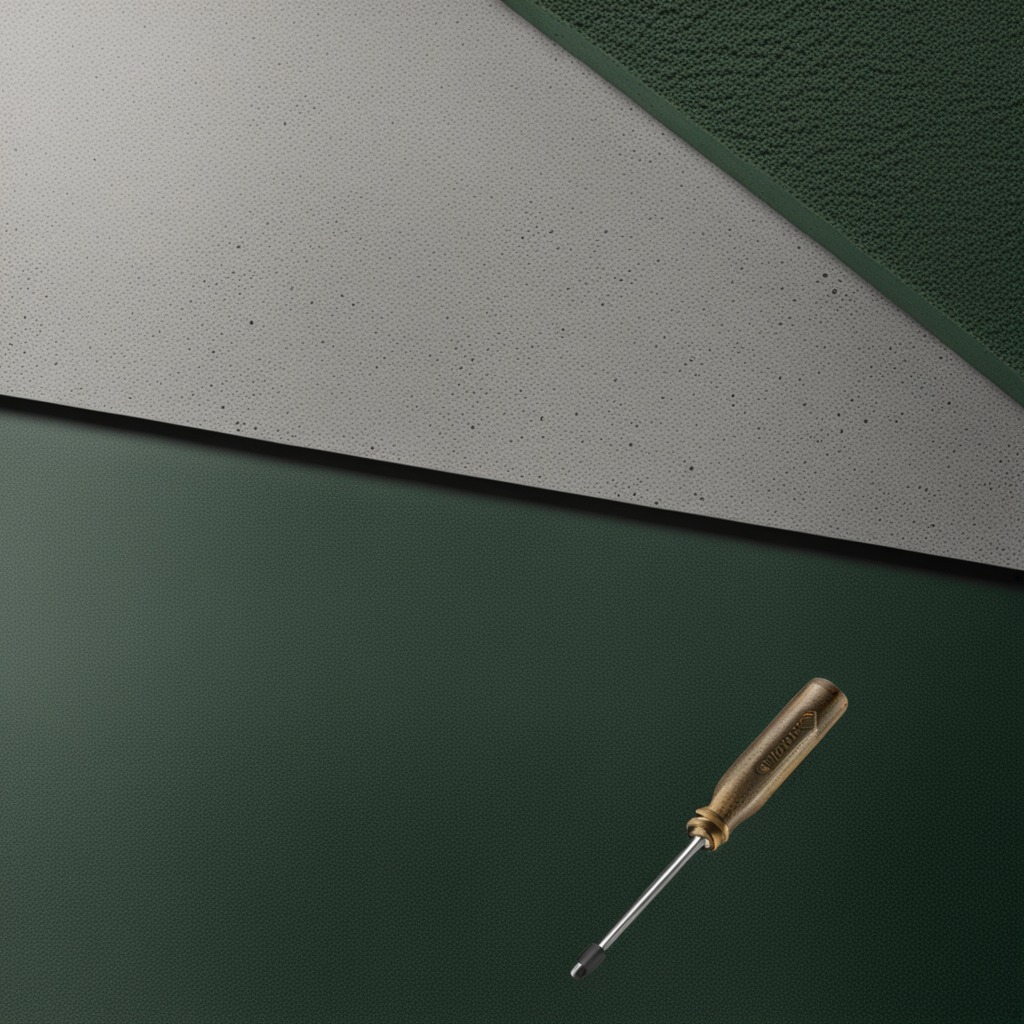
A screwdriver lying on a clean granite tabletop covered with a green rubber mat inside a workshop under bright overhead lighting crisp shadows high clarity worn but beneath the mat